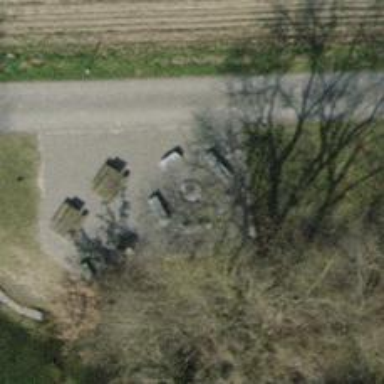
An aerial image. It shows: Picnic site with BBQ amenities available.